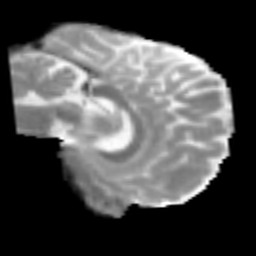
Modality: MD
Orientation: sagittal
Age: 26
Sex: male
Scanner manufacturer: siemens
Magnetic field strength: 3 T
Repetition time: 2.3 s
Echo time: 0.085 s